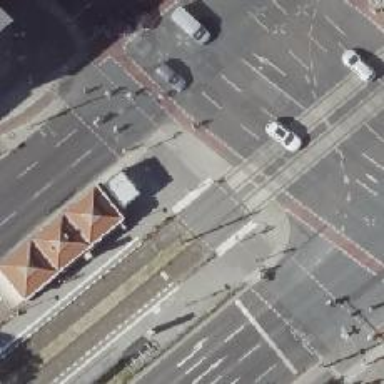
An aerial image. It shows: Footway located on traffic island.